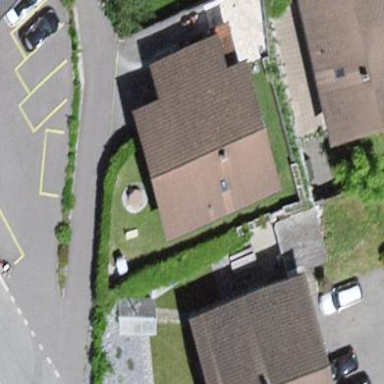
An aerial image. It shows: Simple house.